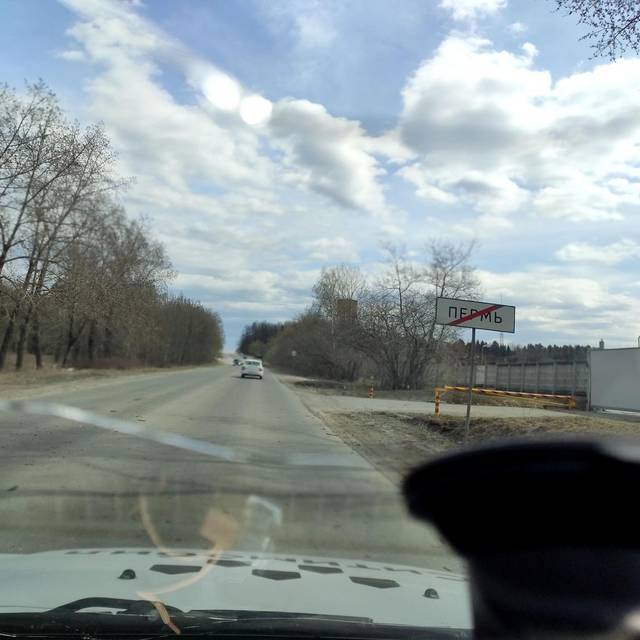
Region: Russia
Coordinates: 57.975, 56.325